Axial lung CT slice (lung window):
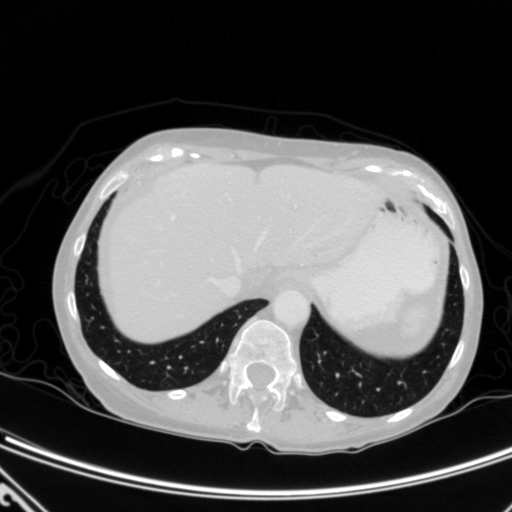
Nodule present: no